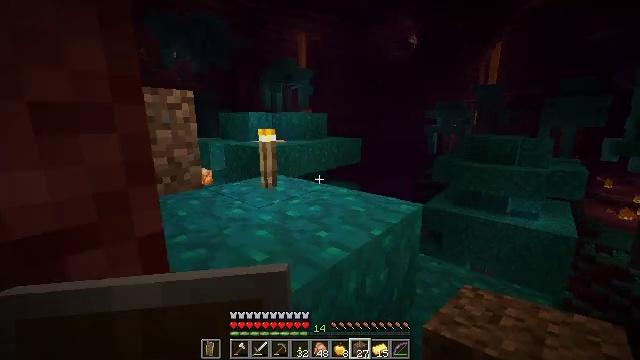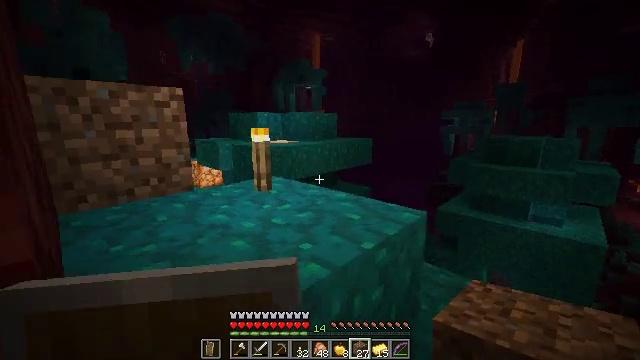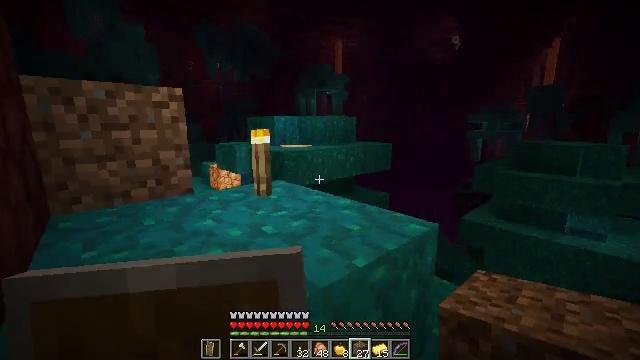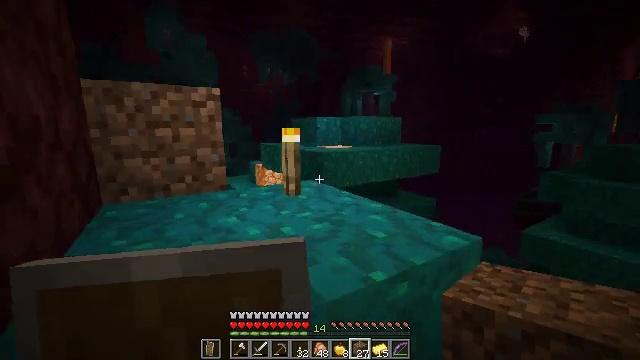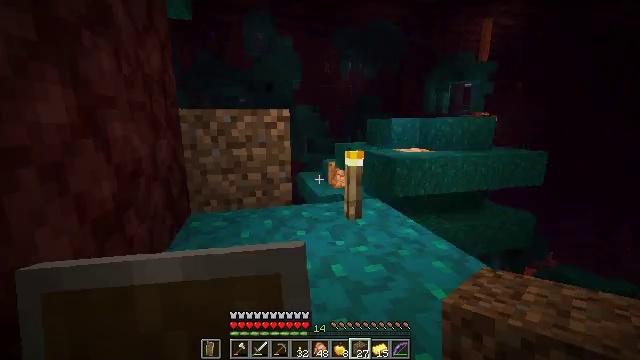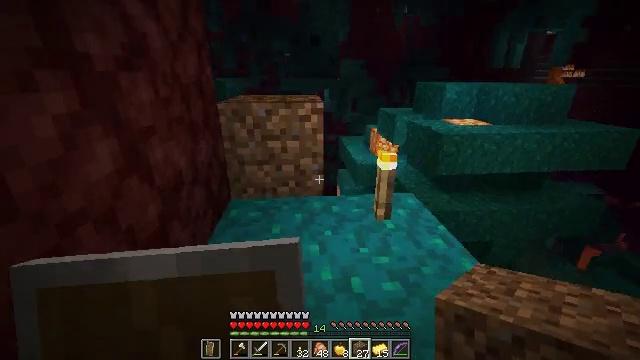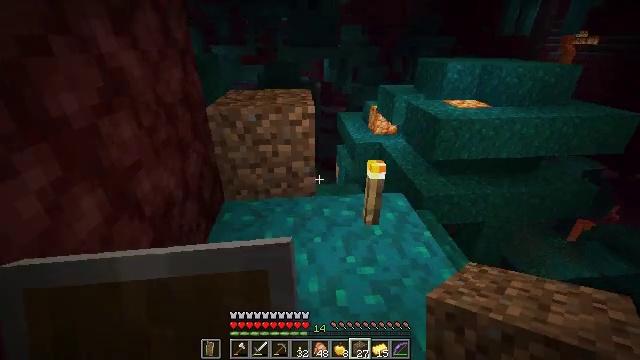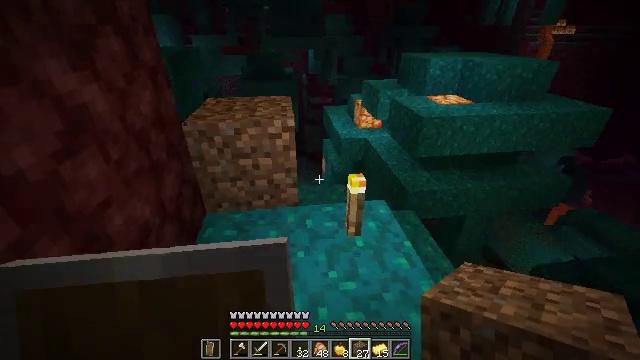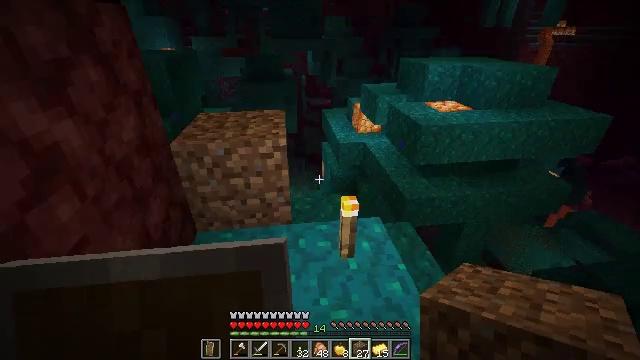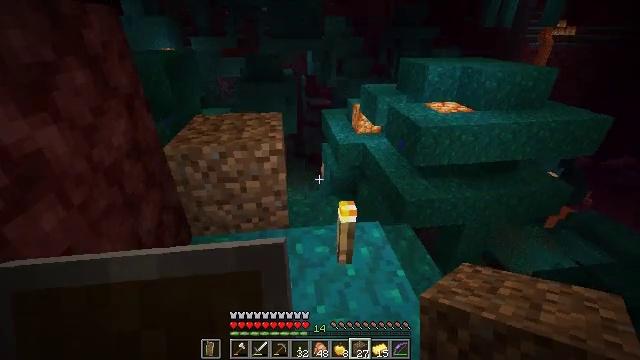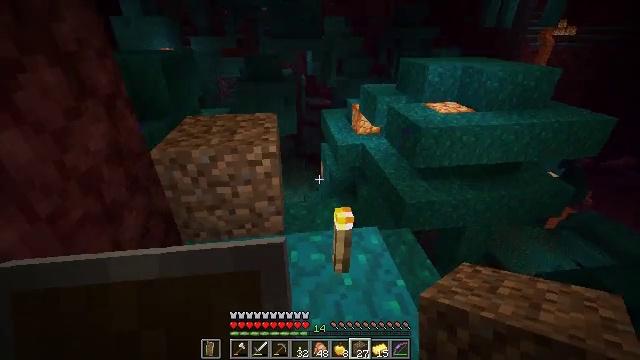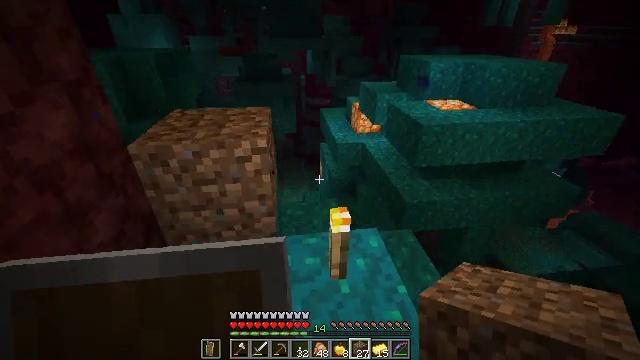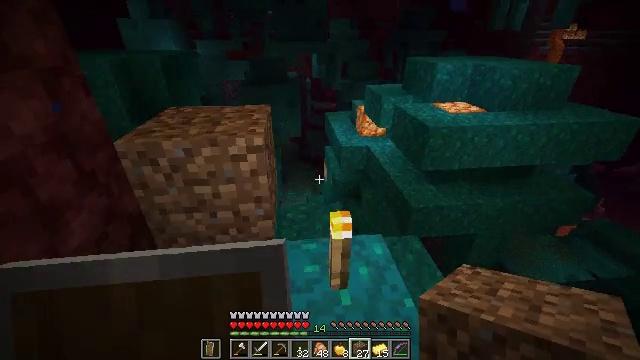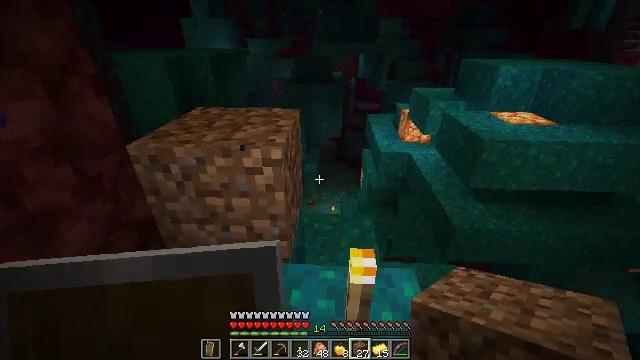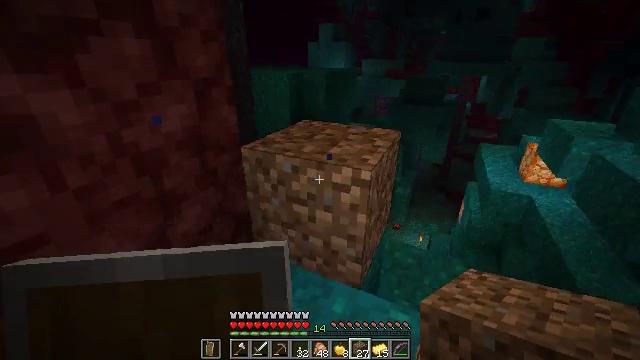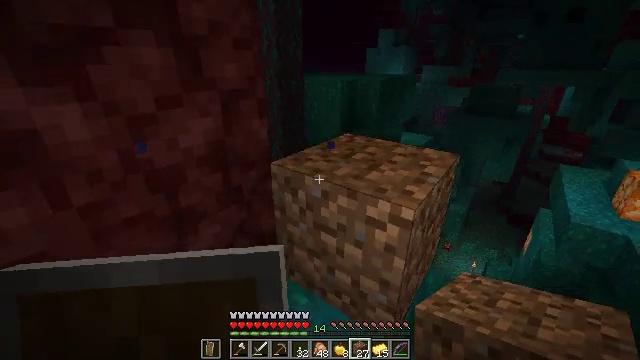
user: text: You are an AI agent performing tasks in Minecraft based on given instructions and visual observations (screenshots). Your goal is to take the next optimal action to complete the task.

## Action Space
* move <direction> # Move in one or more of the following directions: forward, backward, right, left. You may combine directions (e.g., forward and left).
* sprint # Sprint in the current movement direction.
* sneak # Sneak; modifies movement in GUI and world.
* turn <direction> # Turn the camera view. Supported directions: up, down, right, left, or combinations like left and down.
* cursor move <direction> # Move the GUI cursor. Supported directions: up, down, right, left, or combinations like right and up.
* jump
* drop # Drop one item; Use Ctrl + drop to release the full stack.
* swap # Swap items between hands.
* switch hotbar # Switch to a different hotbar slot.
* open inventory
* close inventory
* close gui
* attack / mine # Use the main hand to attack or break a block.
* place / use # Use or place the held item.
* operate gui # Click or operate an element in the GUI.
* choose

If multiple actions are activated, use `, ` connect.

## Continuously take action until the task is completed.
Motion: motion action
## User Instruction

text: Mine the netherrack in the Nether.
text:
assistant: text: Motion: move forward and move right, turn left
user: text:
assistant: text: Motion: move forward and move right, turn left
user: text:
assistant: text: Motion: move forward and move right, turn left
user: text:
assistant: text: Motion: move forward, turn left and down, jump
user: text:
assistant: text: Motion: move forward, turn left and down, jump
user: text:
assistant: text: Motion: move forward, turn down, jump
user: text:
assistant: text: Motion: move forward, turn right and down, jump
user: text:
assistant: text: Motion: move forward
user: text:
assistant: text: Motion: move forward
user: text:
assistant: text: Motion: move forward
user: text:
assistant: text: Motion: move forward
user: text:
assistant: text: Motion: move forward, turn left
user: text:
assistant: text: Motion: move forward, turn left
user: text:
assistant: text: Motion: move forward, turn left and up
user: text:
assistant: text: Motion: move forward, turn left and up
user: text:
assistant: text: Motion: no_op
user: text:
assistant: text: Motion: no_op
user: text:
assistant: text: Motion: move forward
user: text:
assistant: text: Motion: move forward
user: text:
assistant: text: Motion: move forward, turn right and down, jump
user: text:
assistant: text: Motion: move forward, turn right and down, jump
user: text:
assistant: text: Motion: move forward and move right, turn left and down, jump
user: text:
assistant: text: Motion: move forward and move right, turn left and down, jump
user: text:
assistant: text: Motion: move forward and move right, turn left and down
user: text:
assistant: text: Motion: move forward and move right, turn left and down
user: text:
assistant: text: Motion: turn left
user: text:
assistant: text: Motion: turn right and up
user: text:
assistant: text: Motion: no_op
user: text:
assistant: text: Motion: no_op
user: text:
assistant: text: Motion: no_op